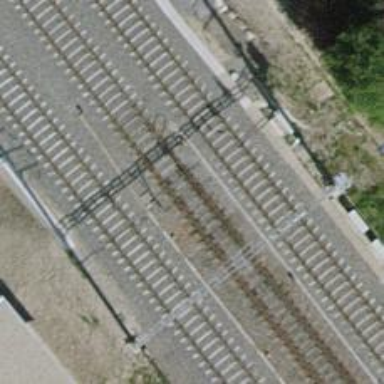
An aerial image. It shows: Single railway track with electrification through contact line.